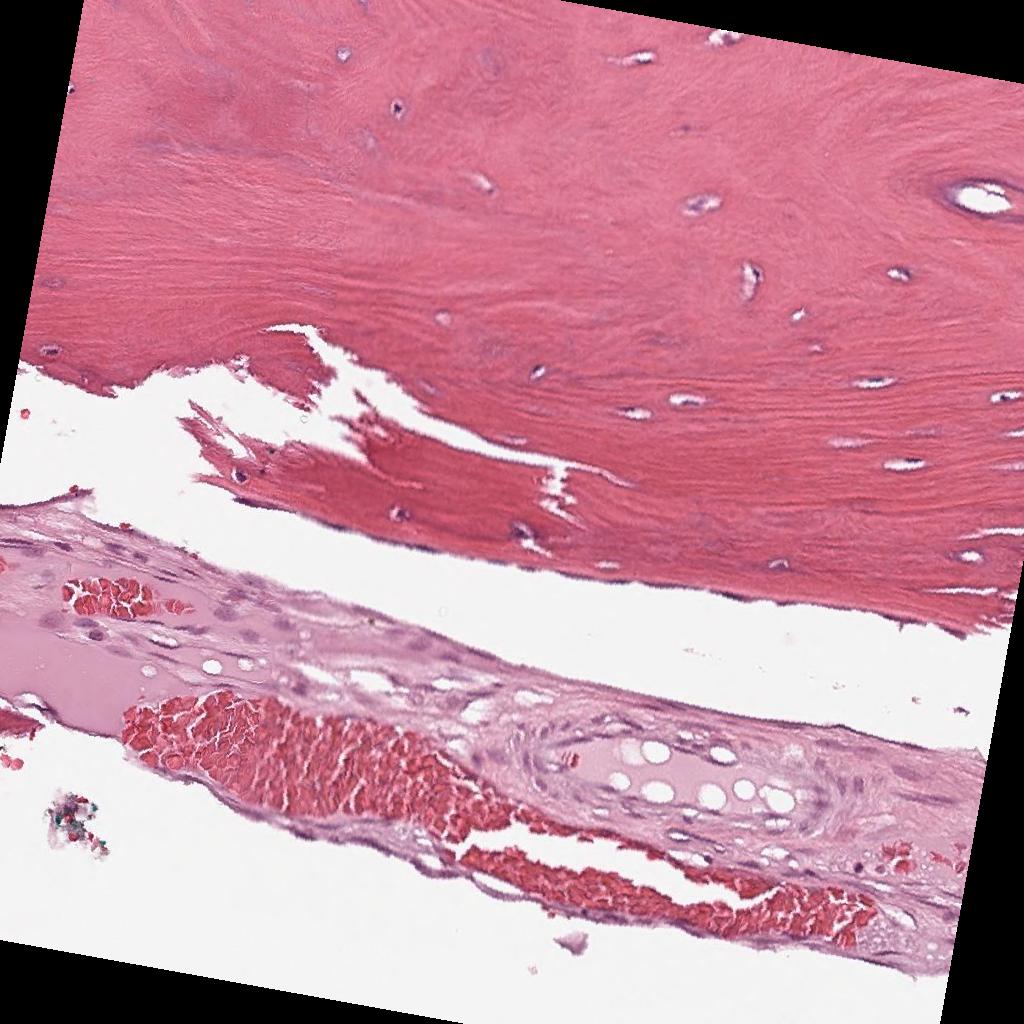
Label: Non-Tumor